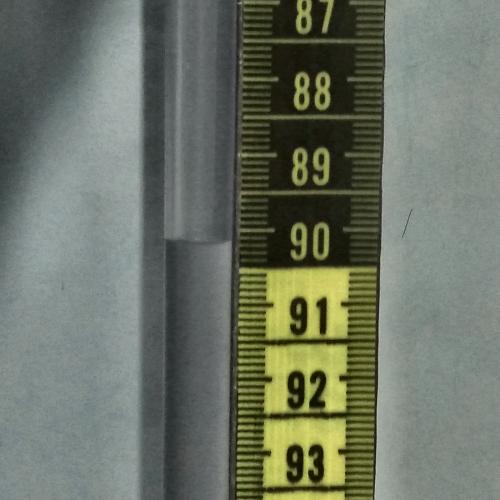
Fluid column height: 90.2 cm